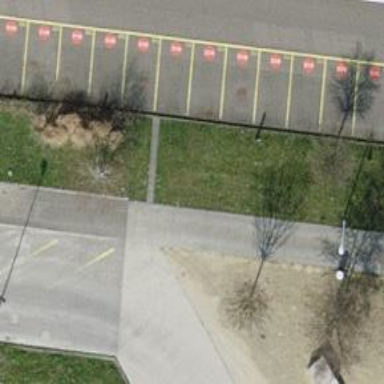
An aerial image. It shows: Asphalt footpath with unmarked crossing.